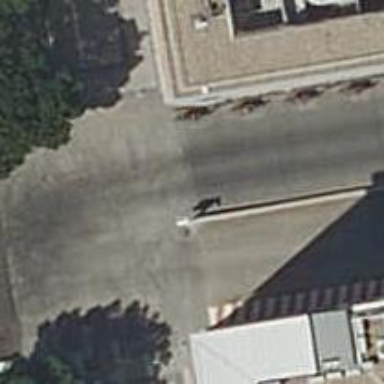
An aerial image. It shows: Sidewalk along the footway.